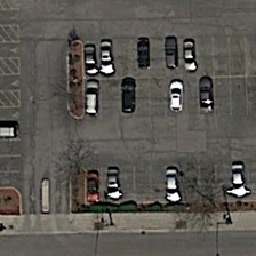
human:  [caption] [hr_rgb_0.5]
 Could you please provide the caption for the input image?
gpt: The parking lot is surrounded by a grey street.

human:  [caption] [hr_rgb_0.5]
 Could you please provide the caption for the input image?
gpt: The parking lot is surrounded by a grey road.

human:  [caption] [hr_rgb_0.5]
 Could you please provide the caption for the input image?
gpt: all sorts of color of the car with parking beside in it .

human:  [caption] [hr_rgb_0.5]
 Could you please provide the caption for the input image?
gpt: The parking lot is surrounded by grey roads.

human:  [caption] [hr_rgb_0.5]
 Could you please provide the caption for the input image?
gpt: The parking lot around the gray road